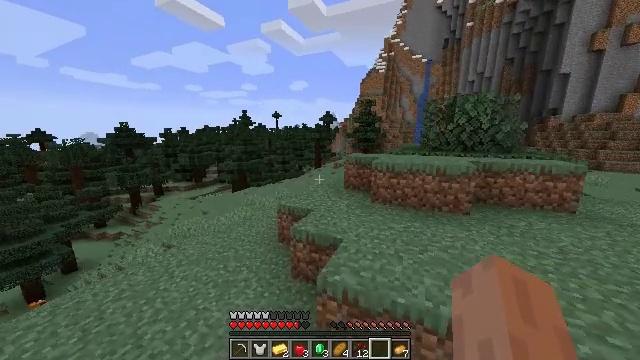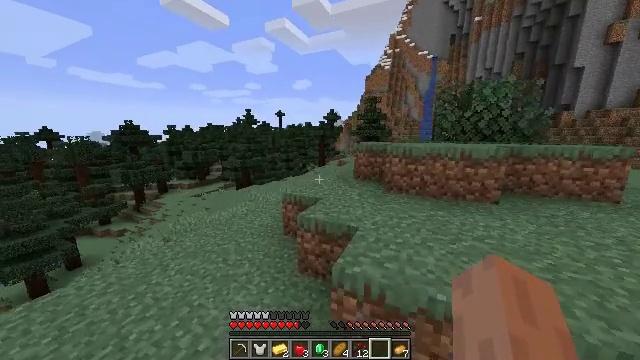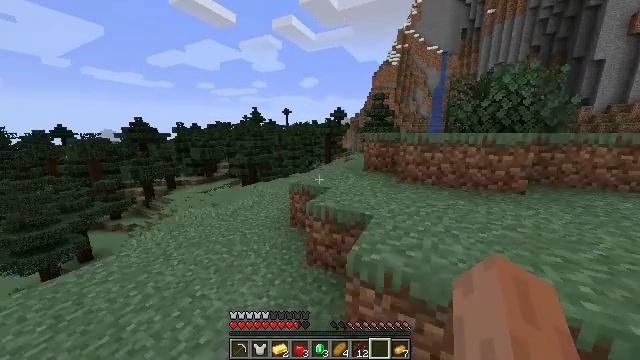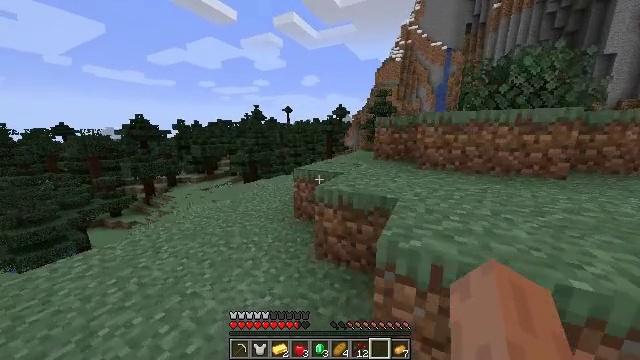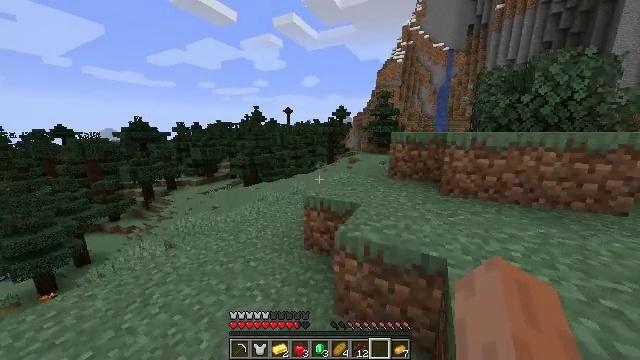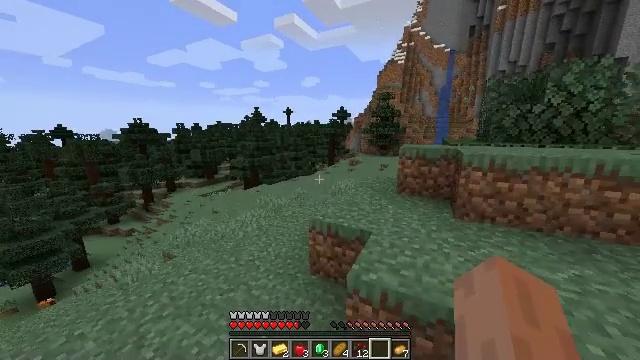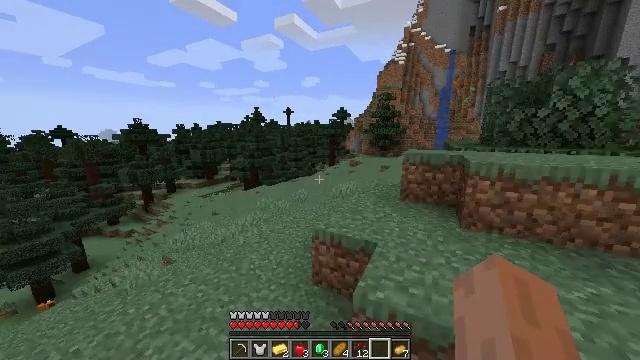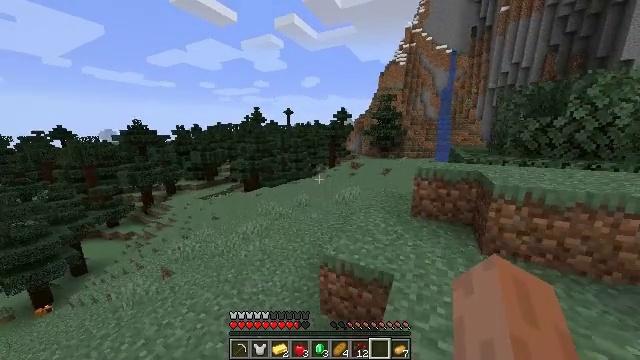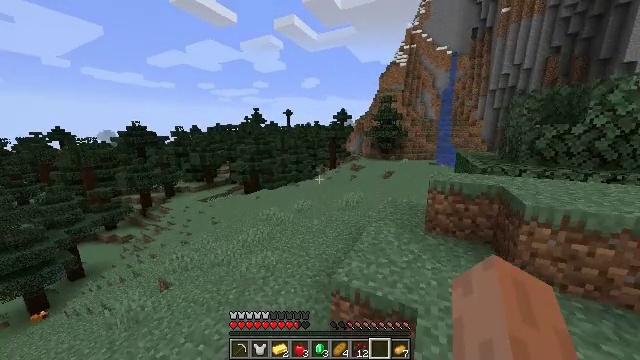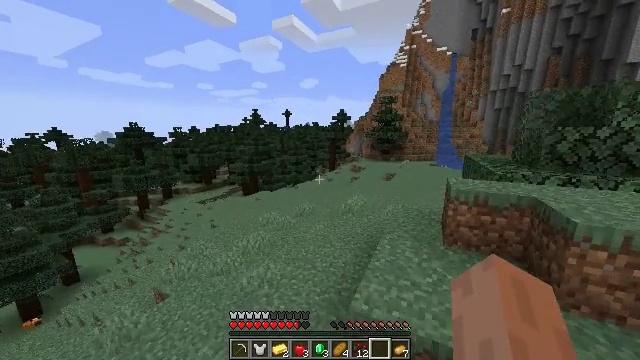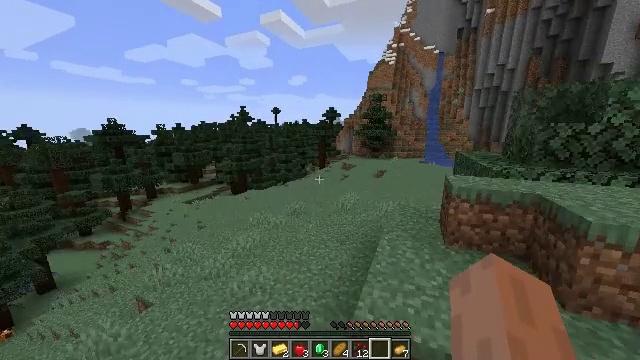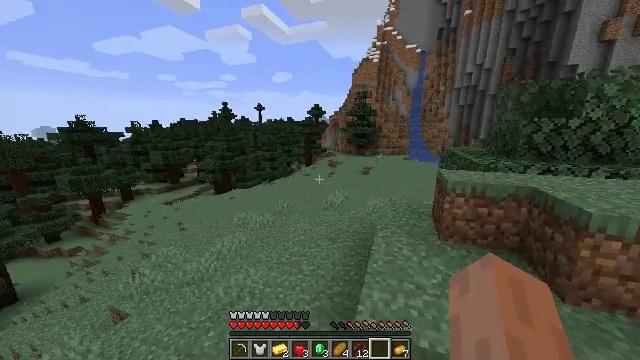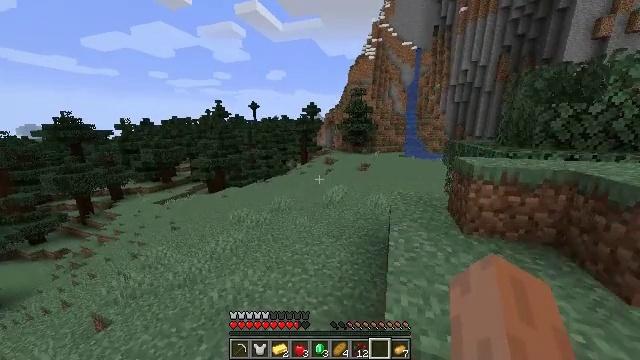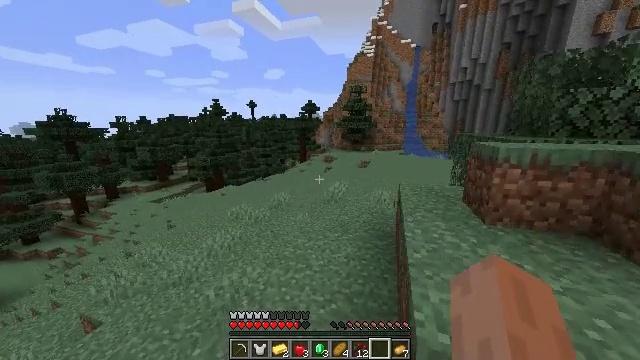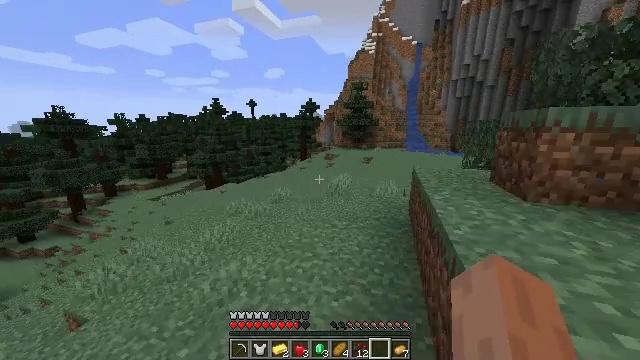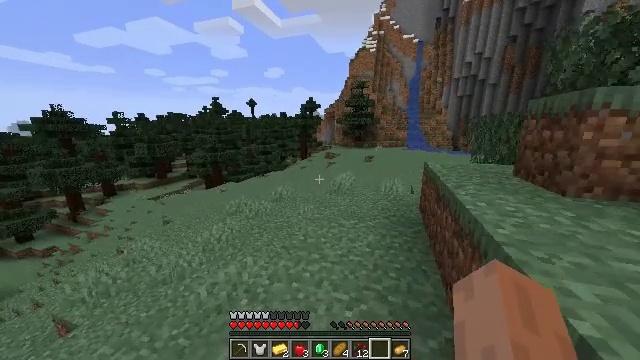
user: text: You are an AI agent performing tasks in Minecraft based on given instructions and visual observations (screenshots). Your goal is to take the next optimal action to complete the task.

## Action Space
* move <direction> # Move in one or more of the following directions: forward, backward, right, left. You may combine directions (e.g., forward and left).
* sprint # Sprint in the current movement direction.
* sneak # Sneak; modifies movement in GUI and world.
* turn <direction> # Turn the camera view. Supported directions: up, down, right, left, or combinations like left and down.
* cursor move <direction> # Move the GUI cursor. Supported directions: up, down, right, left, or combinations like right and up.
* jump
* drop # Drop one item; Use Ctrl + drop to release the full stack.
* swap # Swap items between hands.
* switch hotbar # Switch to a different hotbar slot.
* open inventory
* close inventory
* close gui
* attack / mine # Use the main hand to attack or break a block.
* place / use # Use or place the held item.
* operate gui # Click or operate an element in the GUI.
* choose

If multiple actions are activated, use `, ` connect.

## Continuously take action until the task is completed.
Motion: motion action
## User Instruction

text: Gather materials from the sweet berry bush.
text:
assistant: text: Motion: move forward and move left, sprint, jump
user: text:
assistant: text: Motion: move forward and move left, sprint, turn left, jump
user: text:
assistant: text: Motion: move forward and move left, sprint, jump
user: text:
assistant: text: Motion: move forward and move left, sprint, jump
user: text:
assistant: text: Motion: move forward and move left, sprint, jump
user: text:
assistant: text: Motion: move forward and move left, sprint, jump
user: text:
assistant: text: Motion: move forward and move left, sprint, jump
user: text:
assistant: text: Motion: move forward and move left, sprint, jump
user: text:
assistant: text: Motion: move forward, sprint, jump
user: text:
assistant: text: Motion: move forward, sprint, turn right, jump
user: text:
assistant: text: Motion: move forward, sprint, turn right, jump
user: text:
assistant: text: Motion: move forward, sprint, turn right, jump
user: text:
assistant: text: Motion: move forward, sprint, jump
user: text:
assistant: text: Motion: move forward, sprint, jump
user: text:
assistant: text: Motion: move forward, sprint, jump
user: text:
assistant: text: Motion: move forward, sprint, jump
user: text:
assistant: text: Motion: move forward, sprint, jump
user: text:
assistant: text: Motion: move forward, sprint, jump
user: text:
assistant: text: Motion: move forward, sprint, jump
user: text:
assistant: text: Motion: move forward, sprint, jump
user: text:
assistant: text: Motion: move forward, sprint, jump
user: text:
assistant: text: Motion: move forward, sprint, jump
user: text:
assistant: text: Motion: move forward, sprint, jump
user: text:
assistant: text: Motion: move forward, sprint, jump
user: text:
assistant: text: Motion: move forward, sprint, jump
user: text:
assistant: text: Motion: move forward, sprint, jump
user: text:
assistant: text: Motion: move forward, sprint, jump
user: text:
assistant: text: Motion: move forward, sprint, jump
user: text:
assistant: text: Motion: move forward, sprint, jump
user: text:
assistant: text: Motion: move forward, sprint, jump